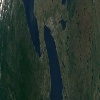
Label: land